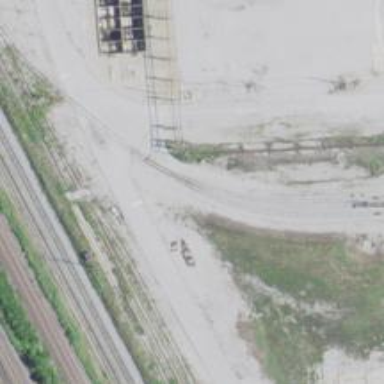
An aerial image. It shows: Rail spur service.